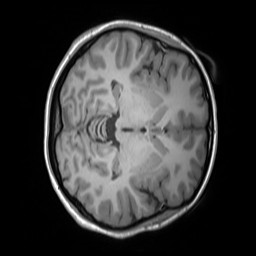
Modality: T1w
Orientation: axial
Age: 27
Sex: female
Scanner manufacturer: siemens
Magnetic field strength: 3 T
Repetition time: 1.55 s
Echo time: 0.00234 s